Brain MRI, t2w sequence, axial 2D slice.
Patient: age 37, sex F, weight 95 kg, height 1.95 m
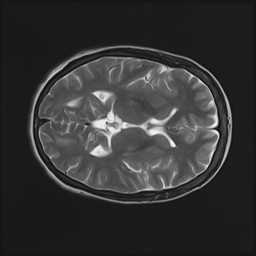